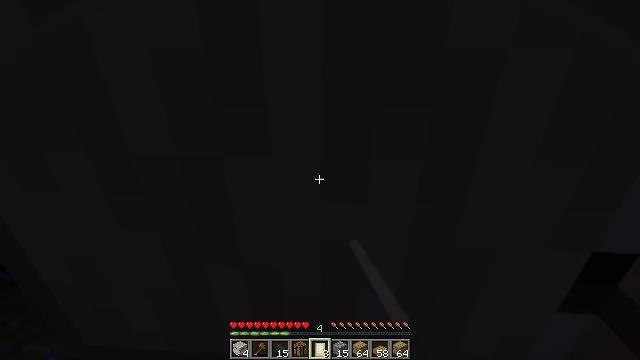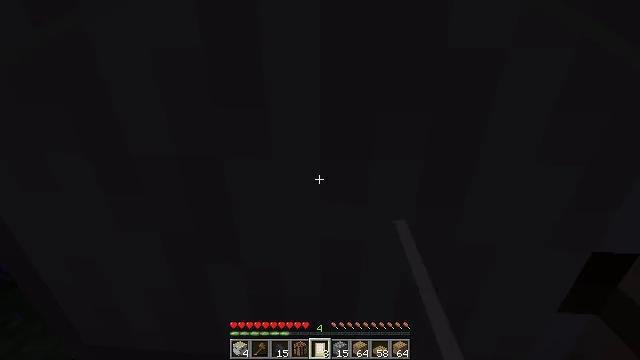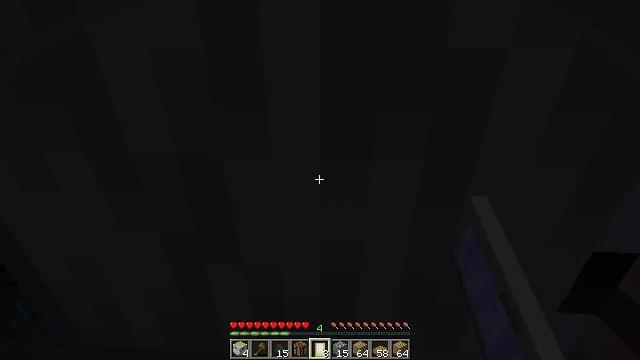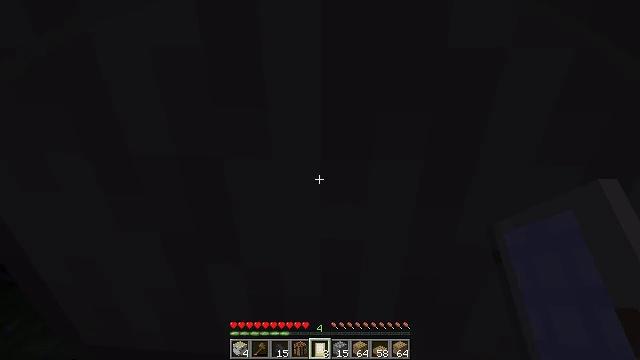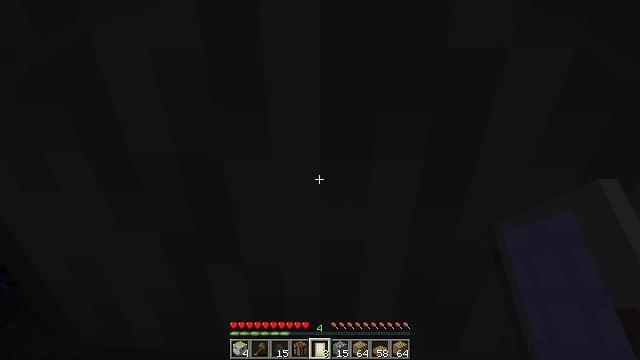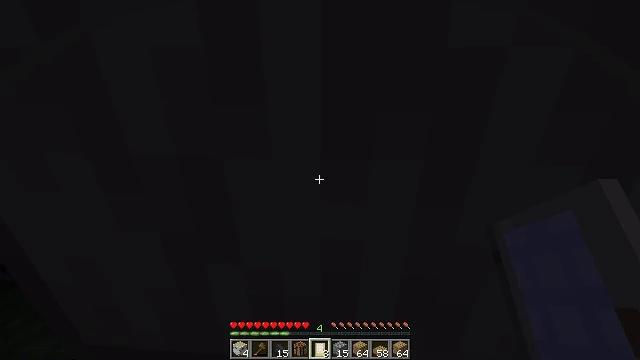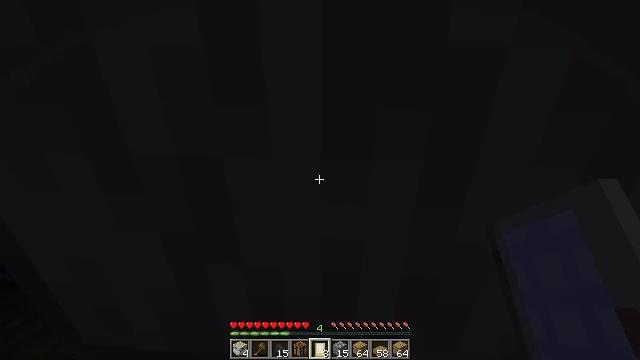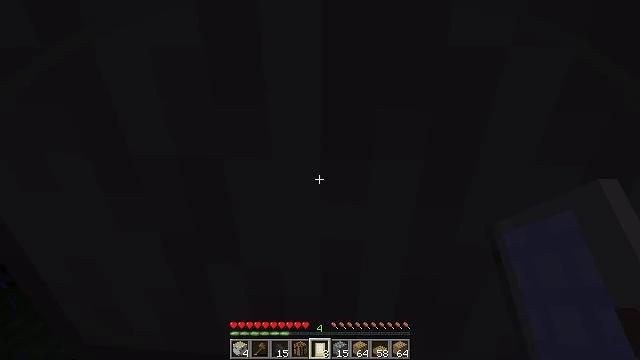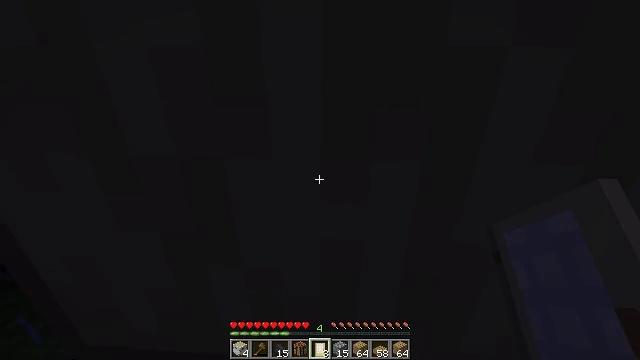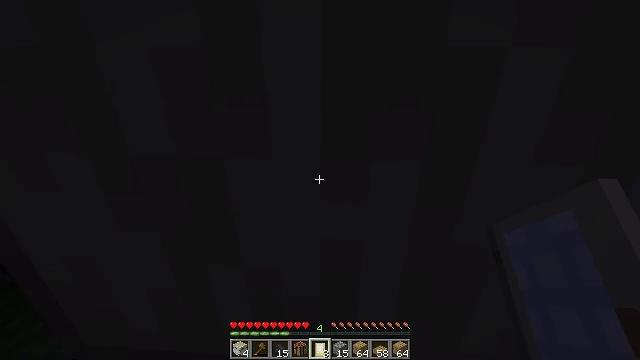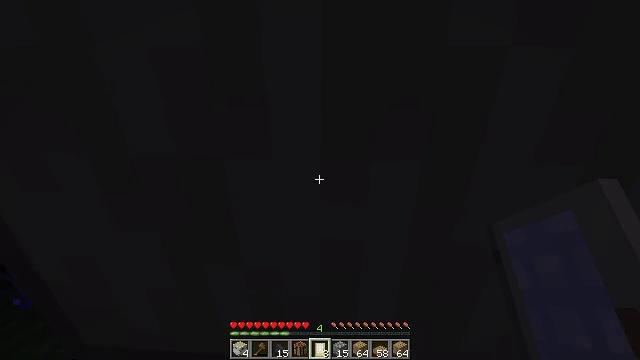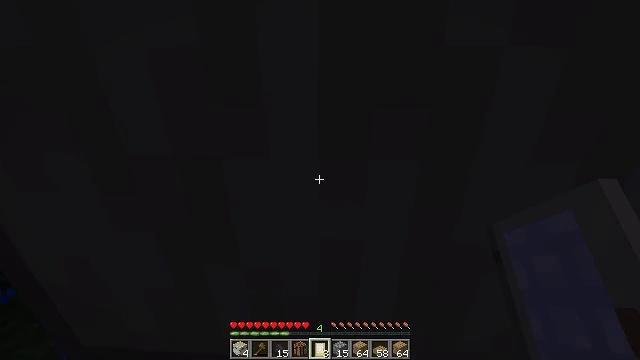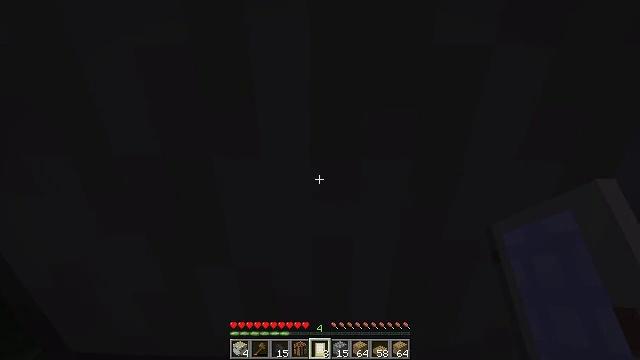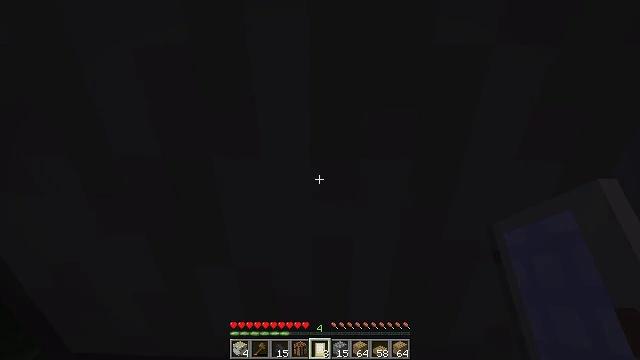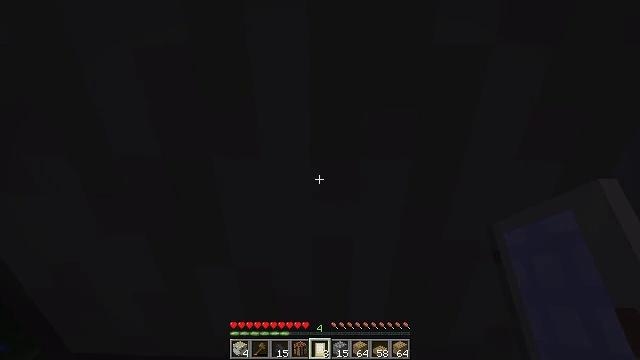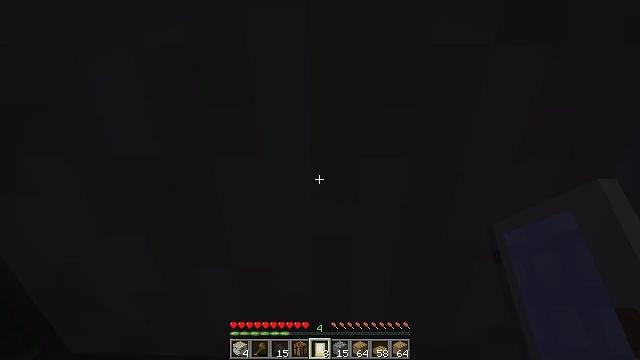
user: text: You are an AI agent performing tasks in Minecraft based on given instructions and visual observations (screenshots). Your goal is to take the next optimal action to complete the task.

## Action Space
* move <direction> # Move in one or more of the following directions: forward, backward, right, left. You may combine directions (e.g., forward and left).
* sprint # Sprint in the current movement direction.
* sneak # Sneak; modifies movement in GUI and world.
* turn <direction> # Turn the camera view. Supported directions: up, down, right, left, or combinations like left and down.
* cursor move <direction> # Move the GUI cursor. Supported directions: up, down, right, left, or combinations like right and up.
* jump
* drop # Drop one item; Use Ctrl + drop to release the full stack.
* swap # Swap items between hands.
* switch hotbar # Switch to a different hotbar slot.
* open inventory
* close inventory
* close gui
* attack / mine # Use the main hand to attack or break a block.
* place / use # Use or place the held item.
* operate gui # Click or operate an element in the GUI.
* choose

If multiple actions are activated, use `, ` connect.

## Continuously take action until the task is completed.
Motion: motion action
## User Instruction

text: Disassemble the birch door from the building.
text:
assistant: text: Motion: no_op
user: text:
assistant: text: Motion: no_op
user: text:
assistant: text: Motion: no_op
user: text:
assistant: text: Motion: no_op
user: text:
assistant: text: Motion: no_op
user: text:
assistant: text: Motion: no_op
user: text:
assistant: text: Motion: no_op
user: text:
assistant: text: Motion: no_op
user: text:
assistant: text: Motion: no_op
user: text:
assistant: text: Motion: no_op
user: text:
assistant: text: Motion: no_op
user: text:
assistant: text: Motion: turn right
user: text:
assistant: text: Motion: no_op
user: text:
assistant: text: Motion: no_op
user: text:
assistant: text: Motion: no_op
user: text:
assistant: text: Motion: no_op
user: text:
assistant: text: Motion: no_op
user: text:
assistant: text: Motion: no_op
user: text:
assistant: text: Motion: no_op
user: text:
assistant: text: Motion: no_op
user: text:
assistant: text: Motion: no_op
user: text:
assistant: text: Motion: move forward
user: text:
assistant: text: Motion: move forward, turn right
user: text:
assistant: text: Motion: move forward, turn right
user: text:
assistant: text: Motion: move forward, turn right
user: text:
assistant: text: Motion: move forward
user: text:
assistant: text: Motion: move forward
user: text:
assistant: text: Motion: move forward
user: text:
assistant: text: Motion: move forward
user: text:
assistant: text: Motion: move forward